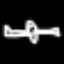
Label: airplane